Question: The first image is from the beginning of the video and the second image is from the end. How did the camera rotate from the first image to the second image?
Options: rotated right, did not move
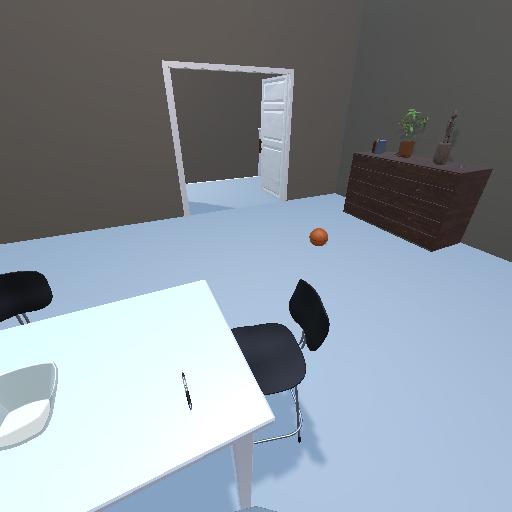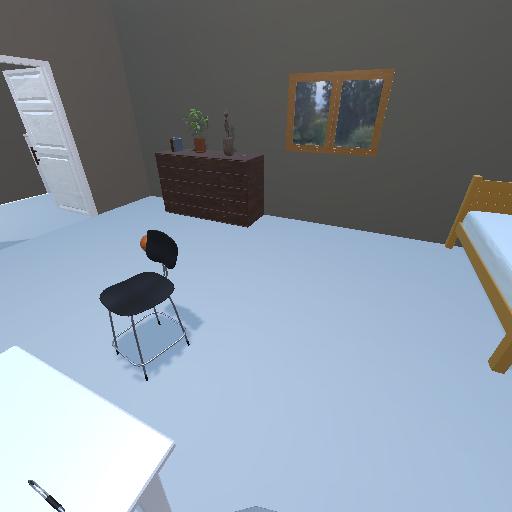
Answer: rotated right